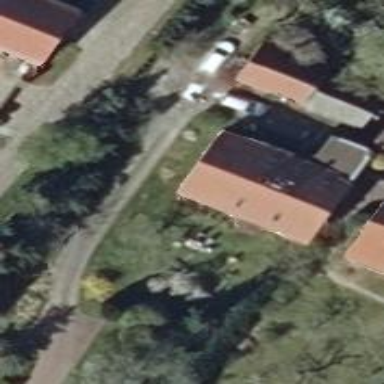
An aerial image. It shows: Residential building with gabled roof.